Question: I need to build a message holder with a tip in the form of triangle with border. I've managed to build the tip <URL>:
'''
#triangle-border {
width: 0px;
height: 0px;
border-style: solid;
border-width: 0 100px 80px 100px;
border-color: transparent transparent #edb2b7 transparent;
}
#triangle-content {
position:absolute;
top: 20px;
width: 0px;
height: 0px;
border-style: solid;
border-width: 0 100px 80px 100px;
border-color: transparent transparent #F9EDEF transparent;
}
'''
I believe it can be done with one HTML object, I just can't figure out how. Can you please help?
I've added the example of the message container that I'm trying to build

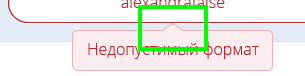
Answer: Here <URL>. ':after' and ':before' are called pseudo elements.
'''
<div id="message-holder"></div>
'''
---
'''
#message-holder {
margin-top:50px;
width:300px;
height:300px;
background: #F9EDEF;
position:relative;
border:1px solid #edb2b7;
}
#message-holder:before,#message-holder:after{
content:"";
position:absolute;
top:-24px;
left:25px;
border-bottom:25px solid #f9edef;
border-left:25px solid transparent;
border-right:25px solid transparent;
}
#message-holder:before{
top:-25px;
border-bottom-color:#edb2b7;
}
'''